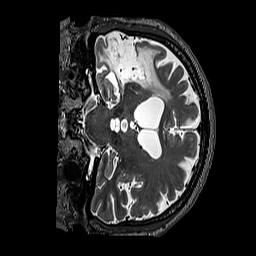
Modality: T2w
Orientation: coronal
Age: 71
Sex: male
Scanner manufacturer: siemens
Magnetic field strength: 3 T
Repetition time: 3.2 s
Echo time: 0.567 s